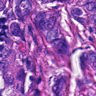
Metastatic tissue present: yes